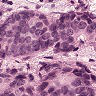
Metastatic tissue present: yes